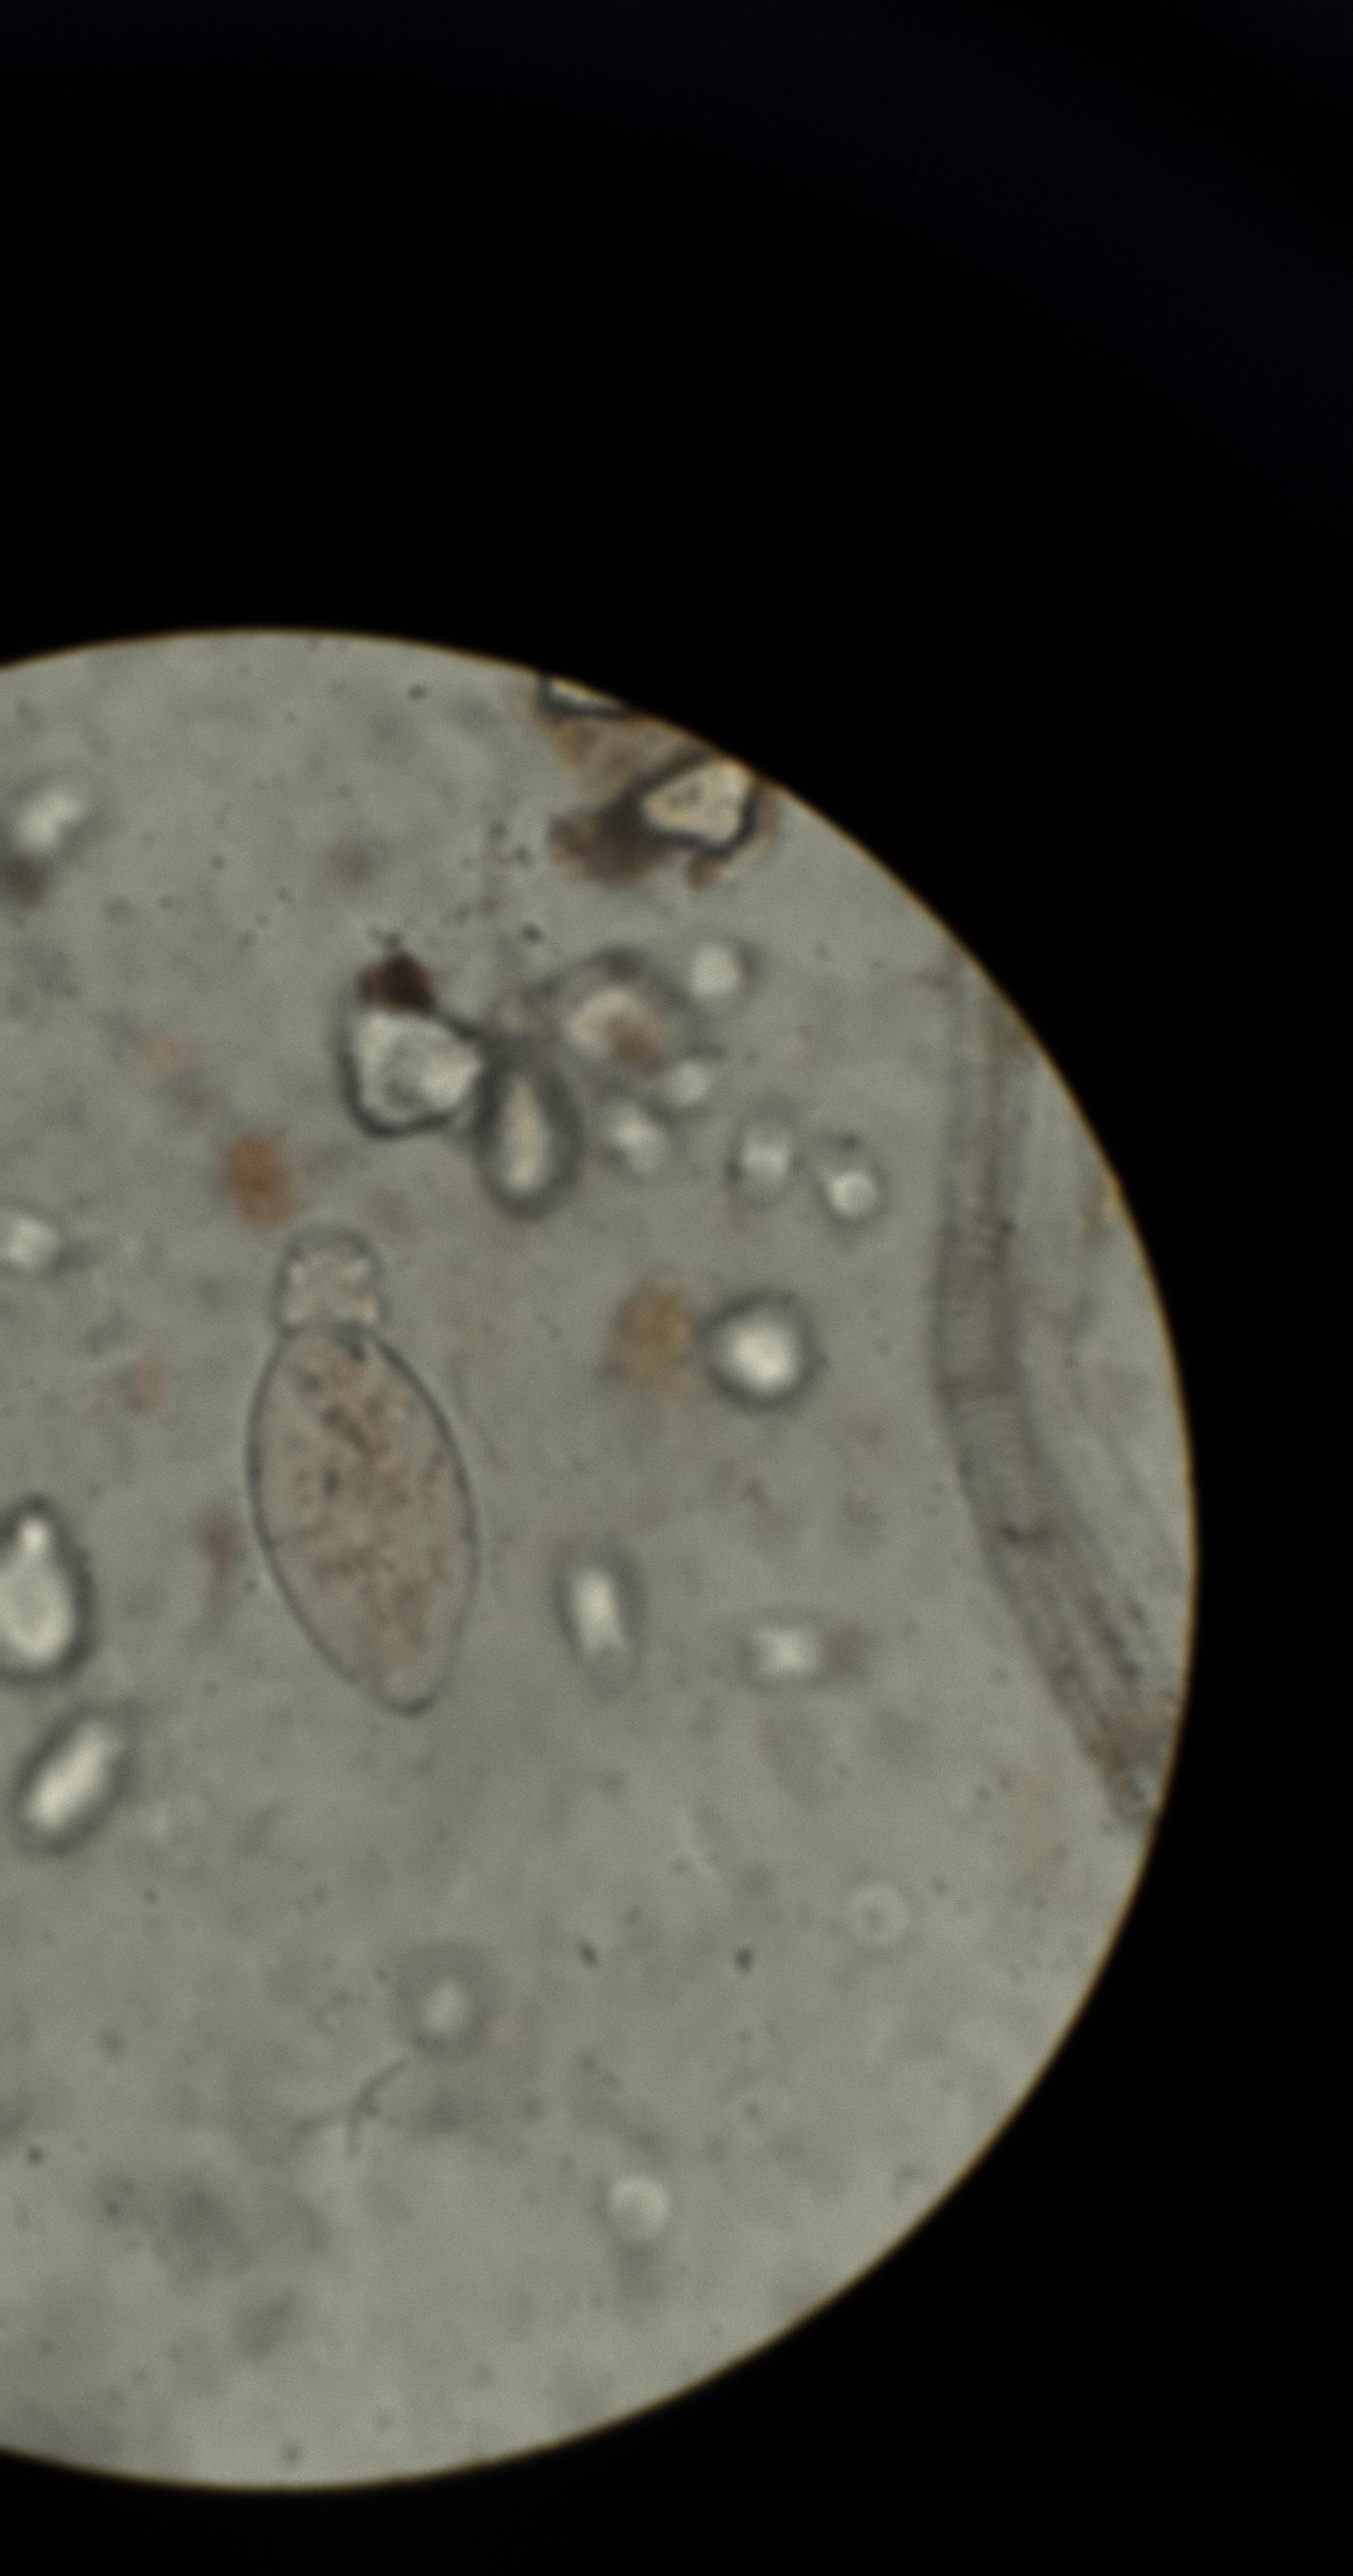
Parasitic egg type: Fasciolopsis buski